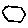
Label: hexagon